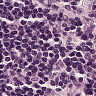
Metastatic tissue present: no